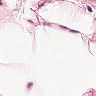
Metastatic tissue present: no